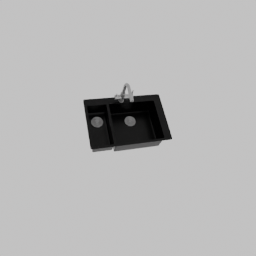
Label: appliances